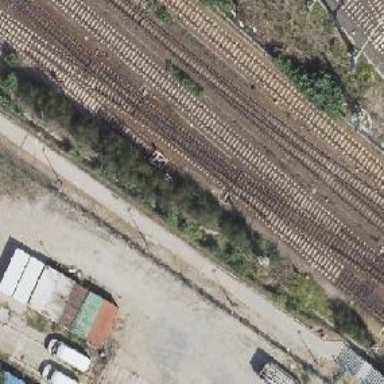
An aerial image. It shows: Railway yard with electrified contact lines.